Field crop: maize
Growth stage: 2
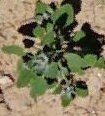
Species: chenopodium